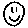
Label: smiley face